Interaction volume radius: 5 \u00c5
Interaction volume height: 15 \u00c5
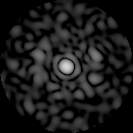
Disorder parameter: 0.8168